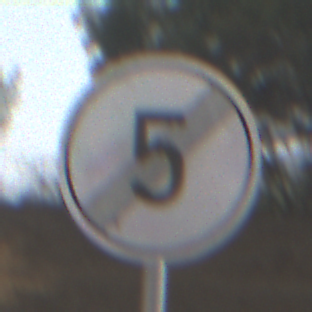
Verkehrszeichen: EndeGeschwindigkeit5
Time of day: MorningAfternoon
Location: Outdoor (Nature)
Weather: PartlyCloudy
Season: NotSpecified
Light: Natural